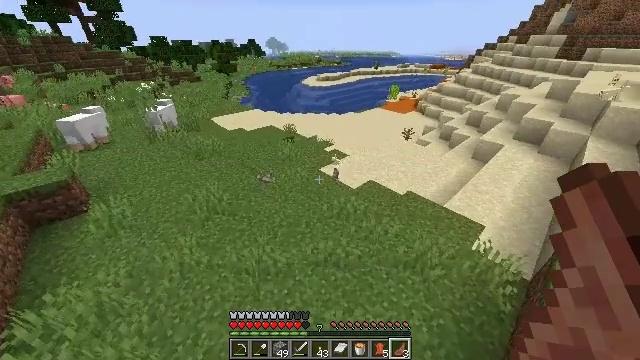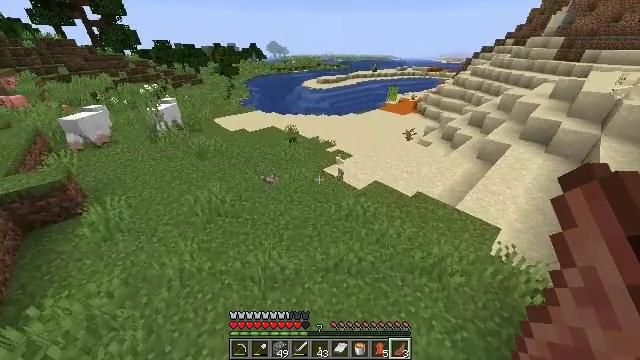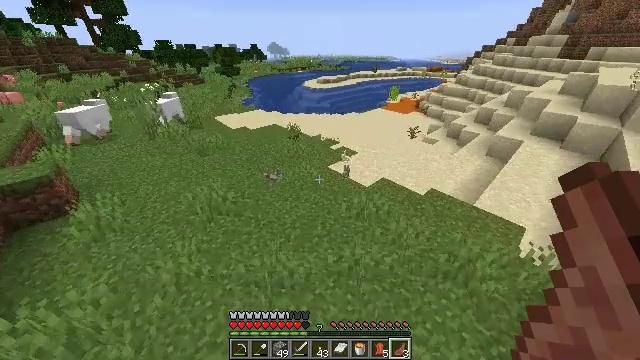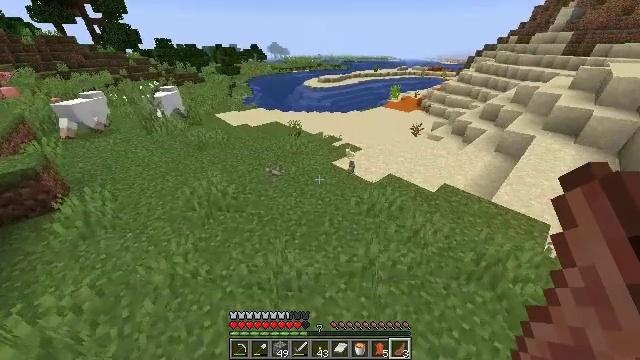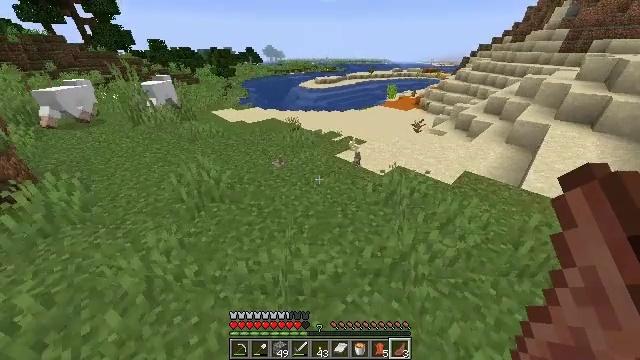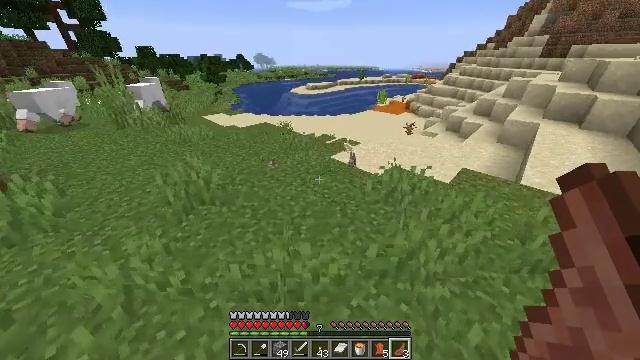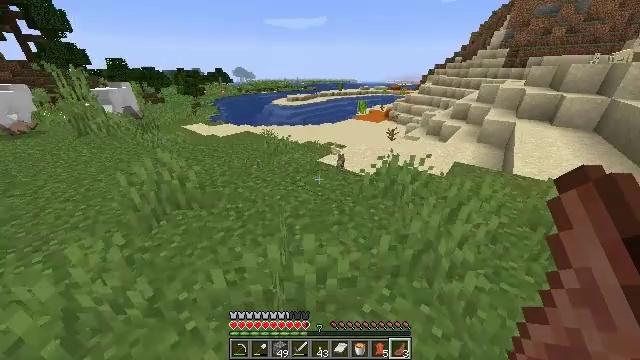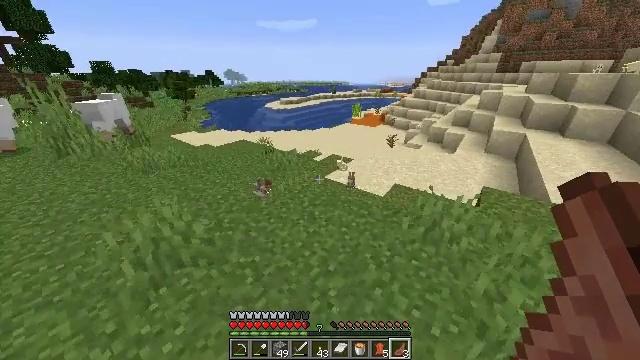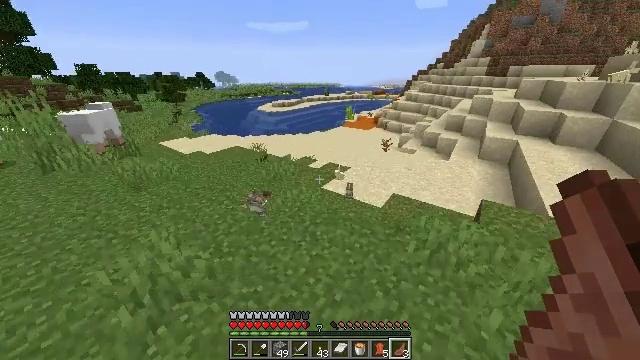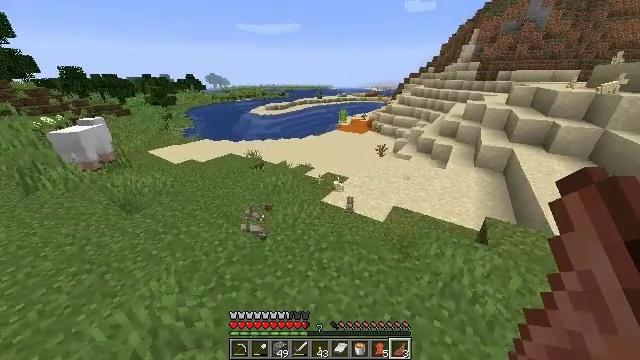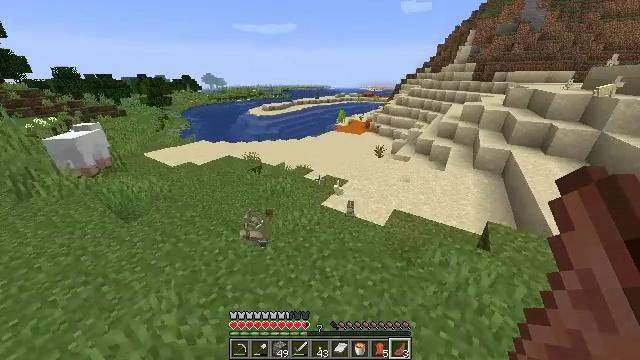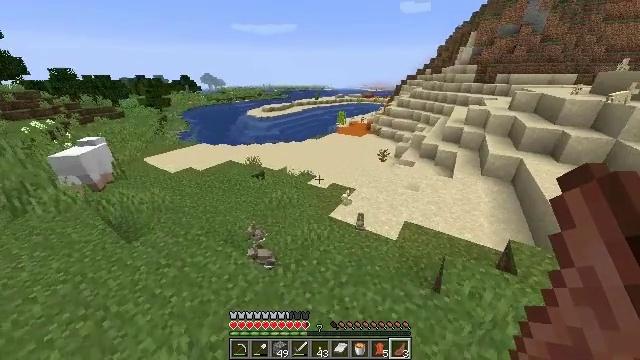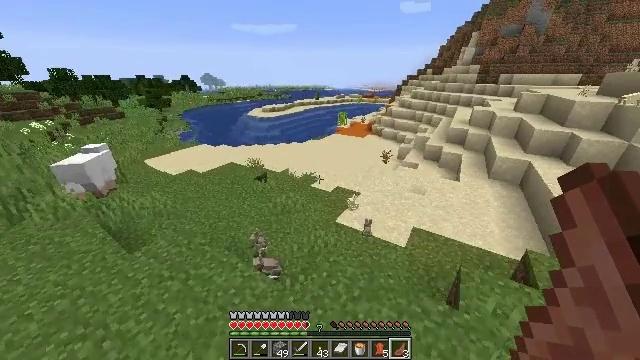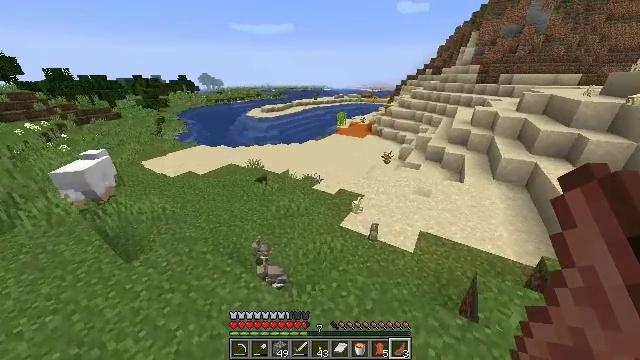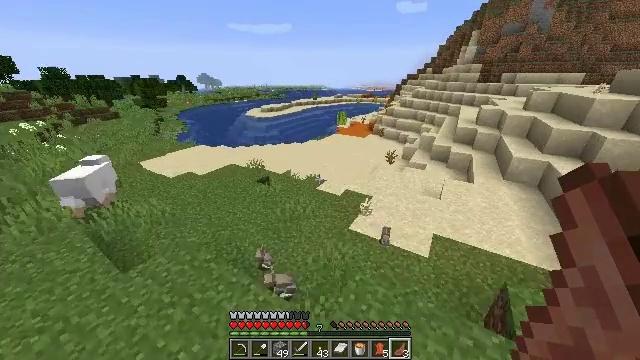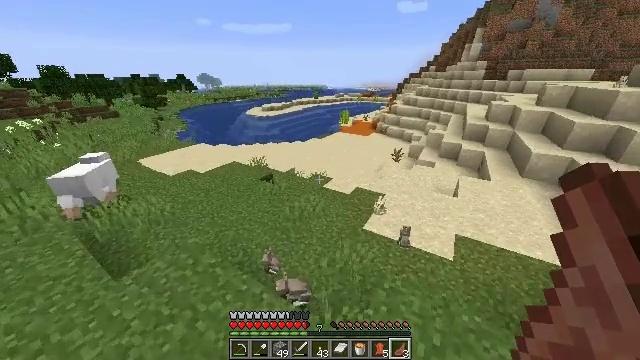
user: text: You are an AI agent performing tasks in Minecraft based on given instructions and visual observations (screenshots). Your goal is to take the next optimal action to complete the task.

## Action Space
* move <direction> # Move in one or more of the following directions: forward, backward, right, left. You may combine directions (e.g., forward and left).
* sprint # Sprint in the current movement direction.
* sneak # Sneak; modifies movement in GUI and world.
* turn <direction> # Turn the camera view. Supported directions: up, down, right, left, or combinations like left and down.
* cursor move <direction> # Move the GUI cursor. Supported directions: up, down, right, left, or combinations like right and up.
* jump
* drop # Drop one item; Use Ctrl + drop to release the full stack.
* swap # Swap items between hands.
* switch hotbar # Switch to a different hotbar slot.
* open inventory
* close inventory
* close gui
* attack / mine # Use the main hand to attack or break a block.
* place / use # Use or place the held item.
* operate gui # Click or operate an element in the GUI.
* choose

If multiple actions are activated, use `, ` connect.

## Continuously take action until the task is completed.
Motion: motion action
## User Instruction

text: Remove red sand to use for crafting or building.
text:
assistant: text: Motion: move forward and move left, sprint, jump
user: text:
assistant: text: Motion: move forward and move left, sprint, jump
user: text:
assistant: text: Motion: move forward and move left, sprint, jump
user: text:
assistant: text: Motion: move forward and move left, sprint, turn right, jump
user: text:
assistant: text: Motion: move forward and move left, sprint, turn right and up, jump
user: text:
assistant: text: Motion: move forward and move left, sprint, turn right and up, jump
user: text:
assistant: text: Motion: move forward and move left, sprint, turn right, jump
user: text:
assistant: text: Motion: move forward and move left, sprint, turn right, jump
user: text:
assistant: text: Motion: move forward and move left, sprint, turn right, jump
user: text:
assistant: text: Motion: move forward and move left, sprint, jump
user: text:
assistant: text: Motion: move forward and move left, sprint, jump
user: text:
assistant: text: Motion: move forward and move left, sprint, jump
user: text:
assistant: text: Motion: move forward and move left, sprint, jump
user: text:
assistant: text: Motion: move forward and move left, sprint, jump
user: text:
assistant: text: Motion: move forward and move left, sprint, jump
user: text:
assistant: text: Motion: move forward and move left, sprint, jump
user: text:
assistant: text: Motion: move forward and move left, sprint, jump
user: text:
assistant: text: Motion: move forward and move left, sprint, jump
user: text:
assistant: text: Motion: move forward and move left, sprint, turn right, jump
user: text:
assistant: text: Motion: move forward and move left, sprint, turn right, jump
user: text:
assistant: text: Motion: move forward and move left, sprint, jump
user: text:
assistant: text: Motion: move forward and move left, sprint, jump
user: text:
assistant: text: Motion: move forward, sprint, turn right, jump
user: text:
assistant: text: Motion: move forward, sprint, jump
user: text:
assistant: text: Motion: move forward, sprint, jump
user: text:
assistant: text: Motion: move forward, sprint, jump
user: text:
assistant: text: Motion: move forward, sprint, jump
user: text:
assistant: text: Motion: move forward, sprint, turn right, jump
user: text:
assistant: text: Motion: move forward, sprint, jump
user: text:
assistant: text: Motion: move forward, sprint, turn right, jump